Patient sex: F
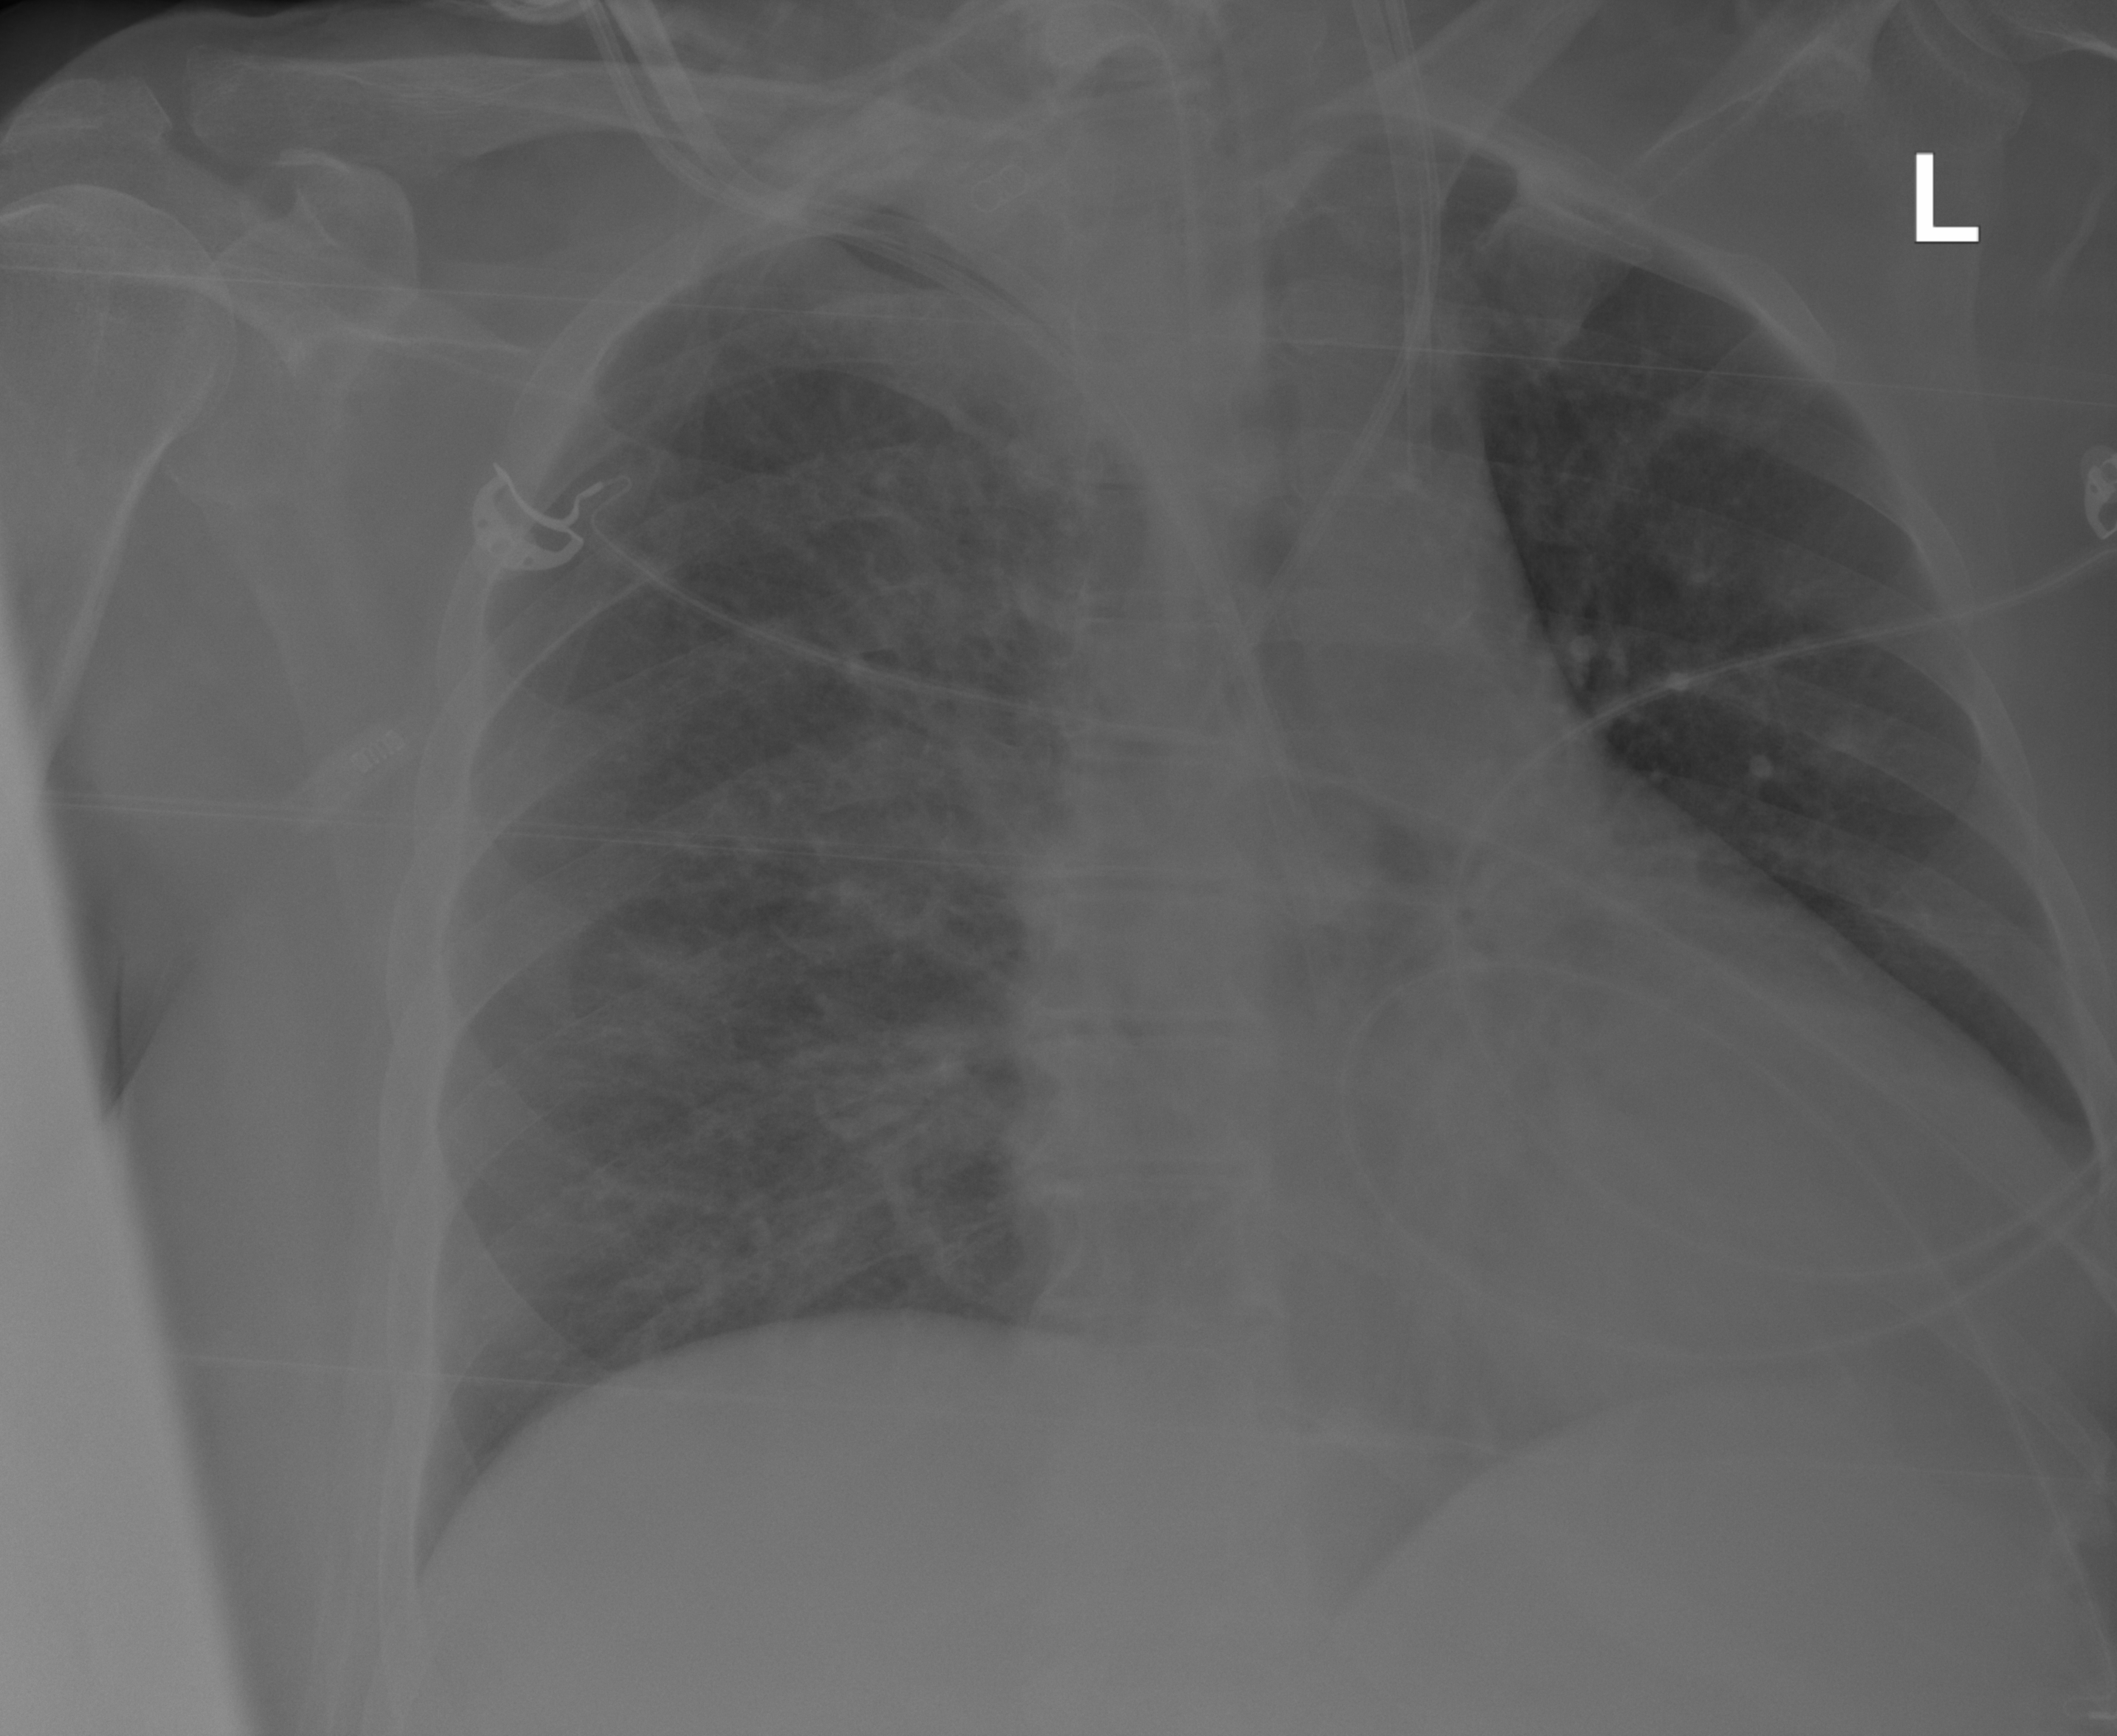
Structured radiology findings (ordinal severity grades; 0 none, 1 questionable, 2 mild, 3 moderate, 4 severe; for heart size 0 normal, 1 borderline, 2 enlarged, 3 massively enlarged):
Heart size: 2
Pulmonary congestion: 2
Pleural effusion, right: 0
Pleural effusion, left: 0
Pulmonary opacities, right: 2
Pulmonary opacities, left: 0
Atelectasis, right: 0
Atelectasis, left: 0